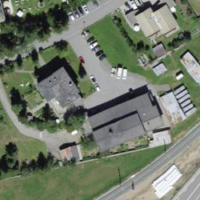
EUNIS habitat code: 54
Species observed at this site:
Campanula glomerata